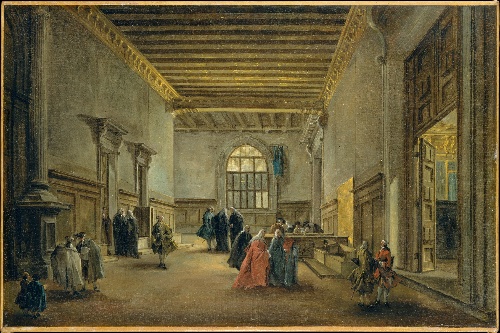
Title: The Antechamber of the Sala del Maggior Consiglio
Artist: Francesco Guardi
Artist bio: Italian, Venice 1712–1793 Venice
Date: ca. 1765–68
Object type: Painting
Classification: Paintings
Medium: Oil on canvas
Dimensions: 13 3/8 x 20 in. (34 x 50.8 cm)
Department: European Paintings
Credit line: Bequest of Lore Heinemann, in memory of her husband, Dr. Rudolf J. Heinemann, 1996
Accession year: 1997
Repository: Metropolitan Museum of Art, New York, NY
Tags: Venice|Interiors|Men